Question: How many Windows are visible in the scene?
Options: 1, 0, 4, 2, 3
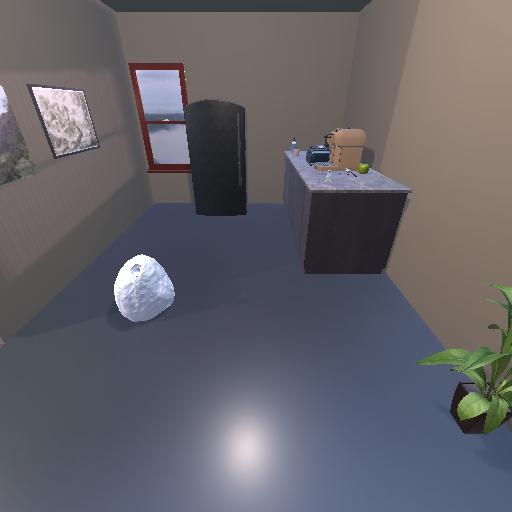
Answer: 1